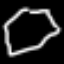
Label: octagon